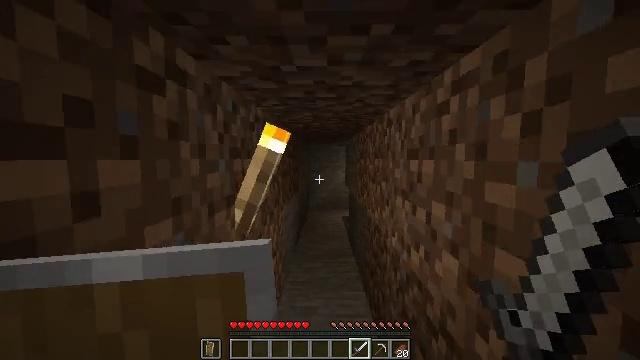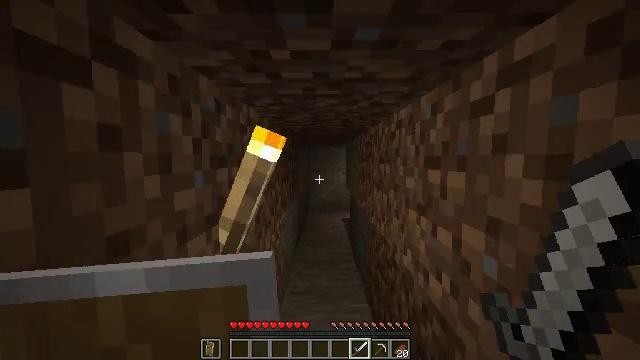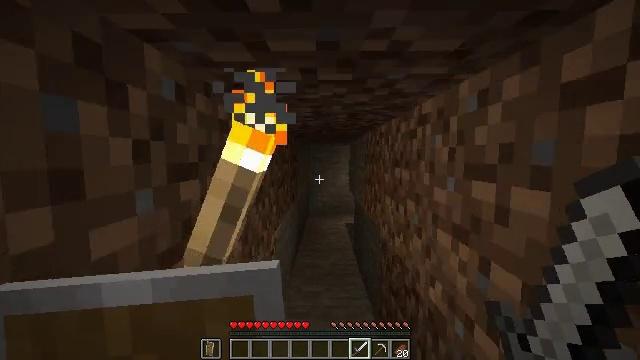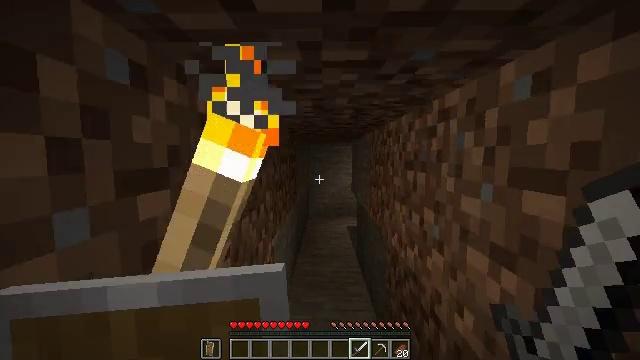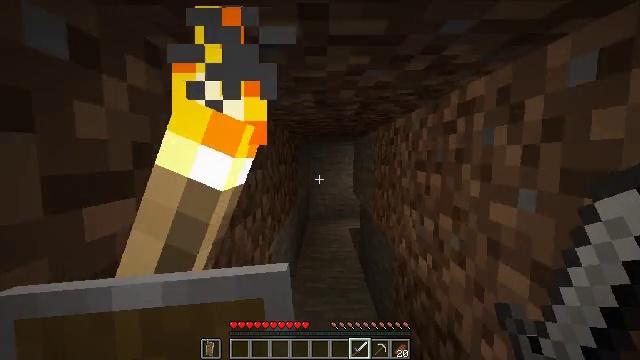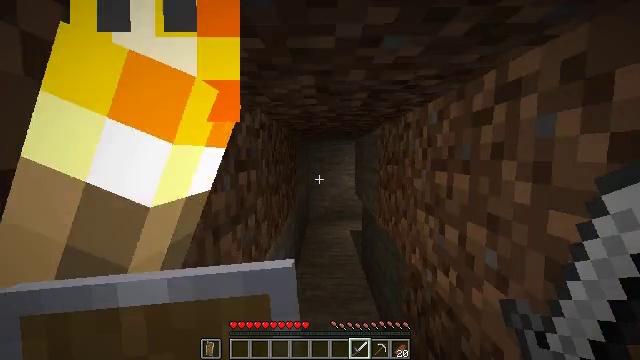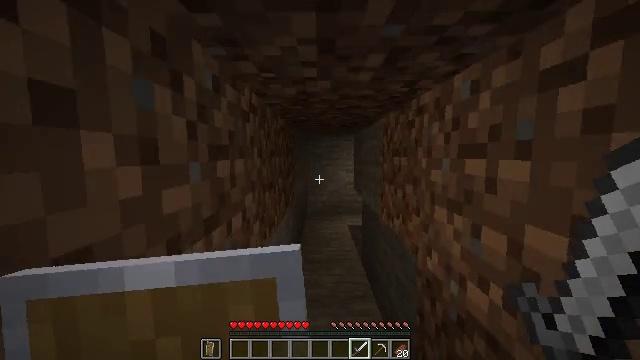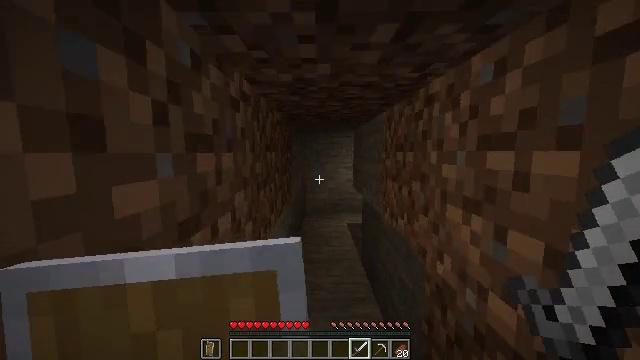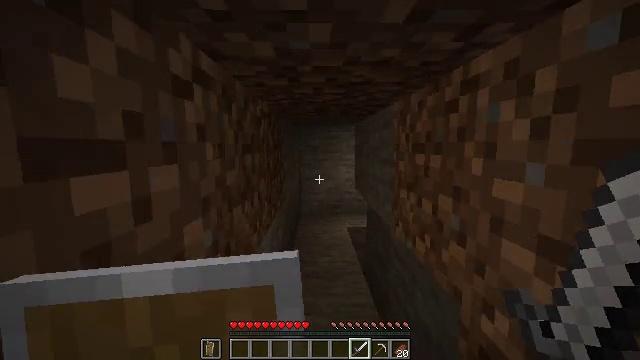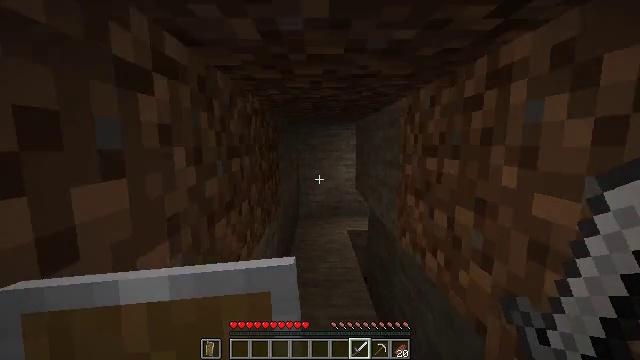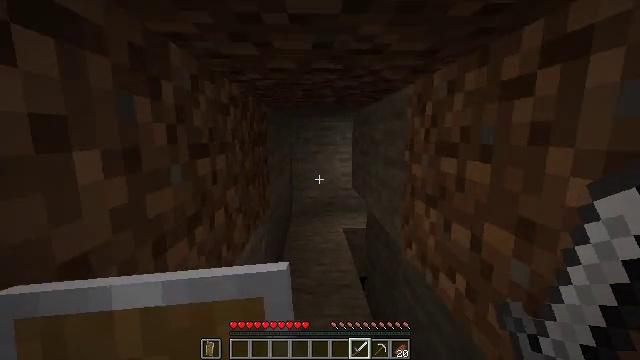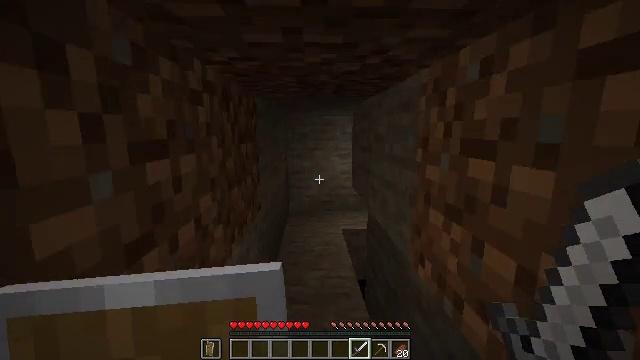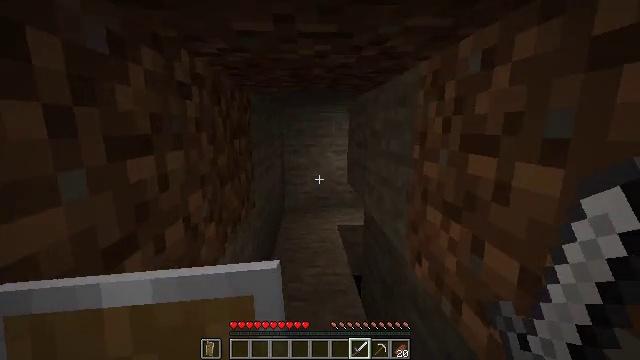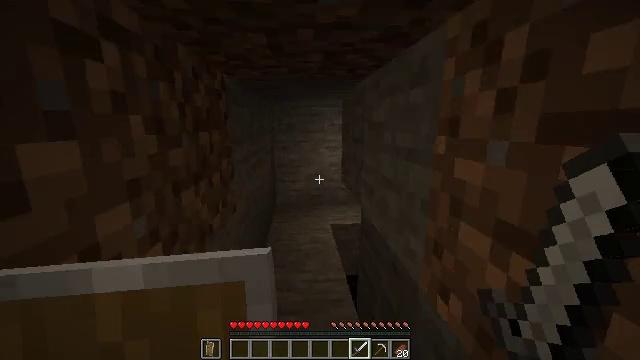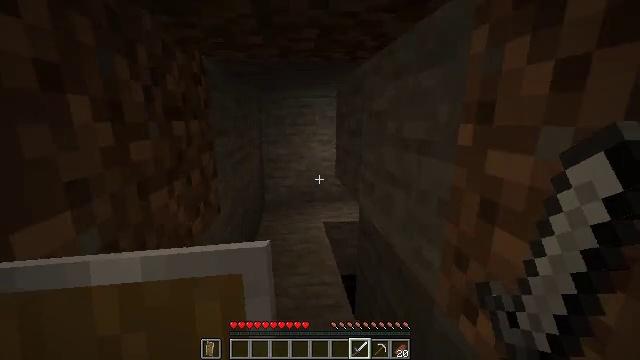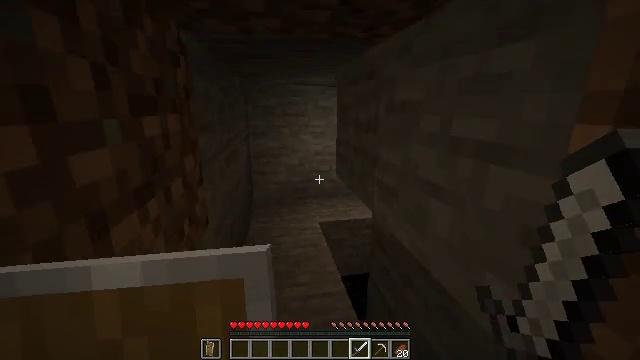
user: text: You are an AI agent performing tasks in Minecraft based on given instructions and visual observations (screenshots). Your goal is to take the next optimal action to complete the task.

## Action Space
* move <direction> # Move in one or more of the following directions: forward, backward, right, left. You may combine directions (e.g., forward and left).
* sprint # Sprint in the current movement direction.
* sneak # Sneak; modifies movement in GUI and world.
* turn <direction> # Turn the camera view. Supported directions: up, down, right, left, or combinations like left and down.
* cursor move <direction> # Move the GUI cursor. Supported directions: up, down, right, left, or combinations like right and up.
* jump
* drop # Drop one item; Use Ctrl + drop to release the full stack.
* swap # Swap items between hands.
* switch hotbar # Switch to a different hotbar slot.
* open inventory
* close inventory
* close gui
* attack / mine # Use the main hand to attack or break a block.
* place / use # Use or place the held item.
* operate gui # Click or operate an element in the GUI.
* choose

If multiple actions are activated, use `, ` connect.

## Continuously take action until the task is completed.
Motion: motion action
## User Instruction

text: Stop mobs spawning by breaking the spawner.
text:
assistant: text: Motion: move forward
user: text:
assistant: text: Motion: move forward
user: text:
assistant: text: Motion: move forward
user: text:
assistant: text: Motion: move forward
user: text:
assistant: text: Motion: move forward
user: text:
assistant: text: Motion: move forward, turn down
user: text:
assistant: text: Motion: move forward
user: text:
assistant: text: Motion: move forward
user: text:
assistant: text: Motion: move forward
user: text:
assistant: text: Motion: move forward, turn right and down
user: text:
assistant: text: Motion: move forward, turn down
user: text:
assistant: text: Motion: move forward
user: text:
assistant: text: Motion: move forward, turn right and down
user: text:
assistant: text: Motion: move forward and move left, turn right and down
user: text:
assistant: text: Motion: move forward and move left, turn right and down
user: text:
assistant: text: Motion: move forward and move left, turn right and down
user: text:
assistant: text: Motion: move forward and move left, turn right and down
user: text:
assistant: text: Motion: move forward and move left, turn right
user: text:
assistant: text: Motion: move forward and move left, turn right and down
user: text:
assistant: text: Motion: move forward and move left, turn right
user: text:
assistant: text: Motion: move forward and move left, turn right
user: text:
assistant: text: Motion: move forward and move left, turn right
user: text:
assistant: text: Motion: move forward and move left, turn right
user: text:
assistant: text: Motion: move forward and move left, turn right
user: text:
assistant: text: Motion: move forward and move left, turn right
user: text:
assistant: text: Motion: move forward and move left, turn right
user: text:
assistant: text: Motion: move forward and move left, turn right
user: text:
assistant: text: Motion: move forward and move left, turn right
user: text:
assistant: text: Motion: move forward and move left, turn right
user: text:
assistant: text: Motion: move forward and move left, turn right